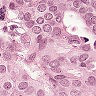
Metastatic tissue present: yes